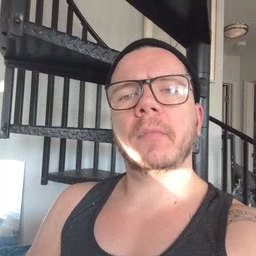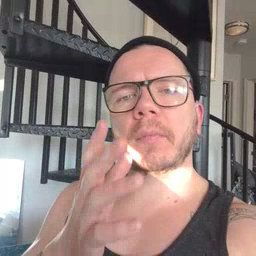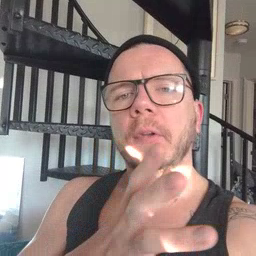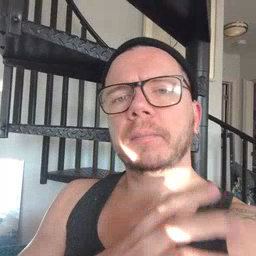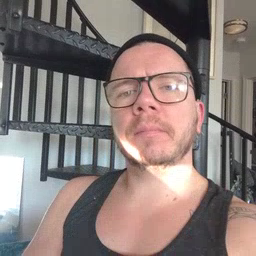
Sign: farm